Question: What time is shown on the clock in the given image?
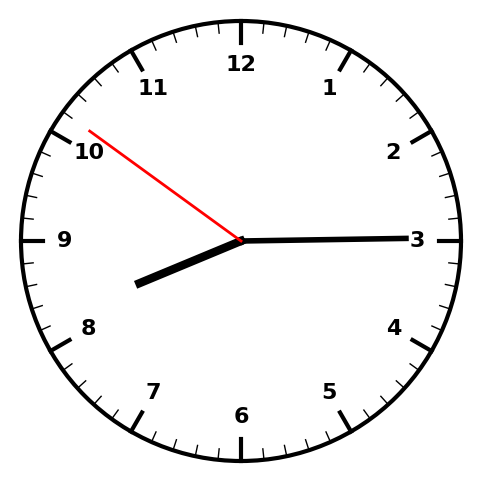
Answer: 08:14:51